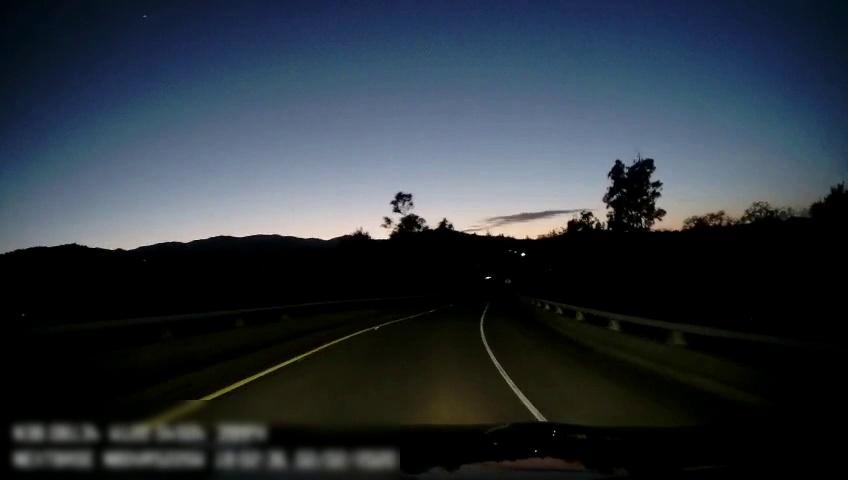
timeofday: Dusk/Dawn/Twilight
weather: Other
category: Drivable Space
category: Lanes | Alternate Lane
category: Lanes | Alternate Lane